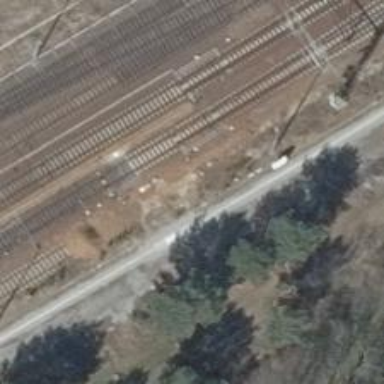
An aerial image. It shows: Railway signal.